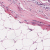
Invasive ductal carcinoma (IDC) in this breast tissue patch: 1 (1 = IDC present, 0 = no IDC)